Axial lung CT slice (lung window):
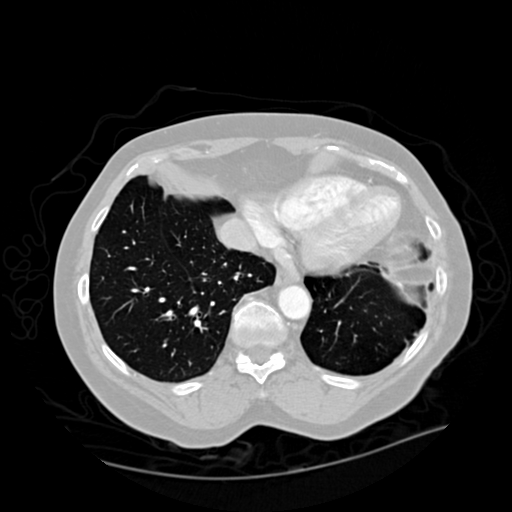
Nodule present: no